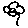
Label: flower